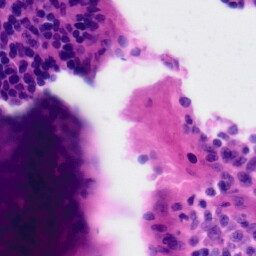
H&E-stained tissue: Tonsil